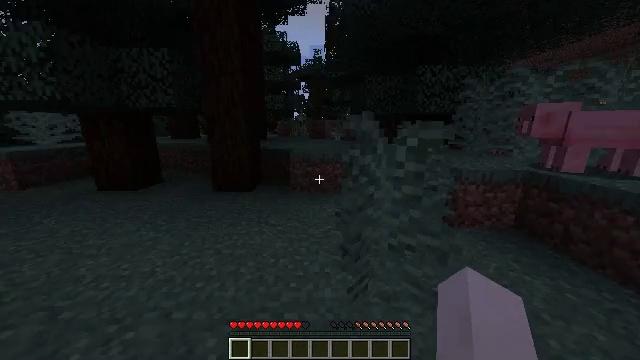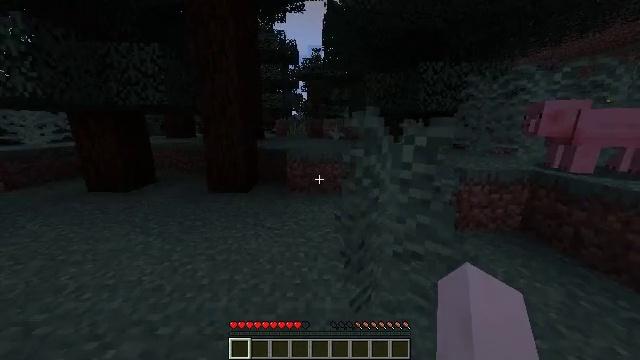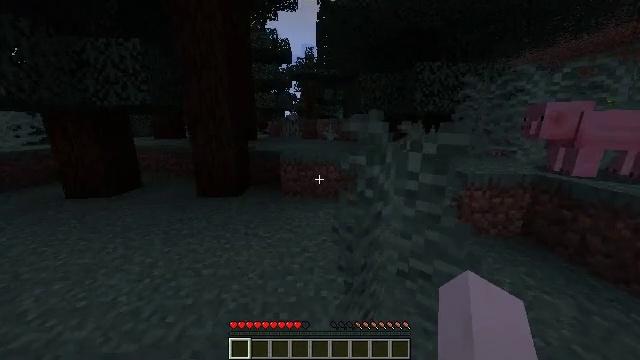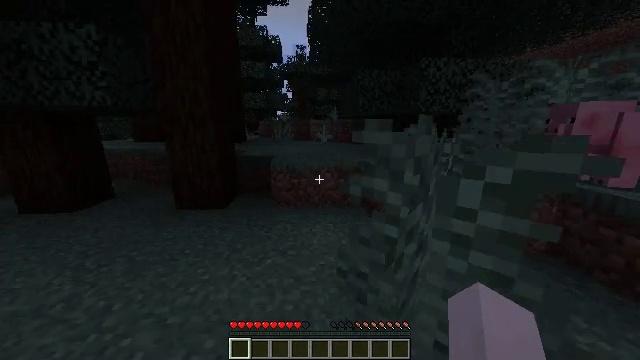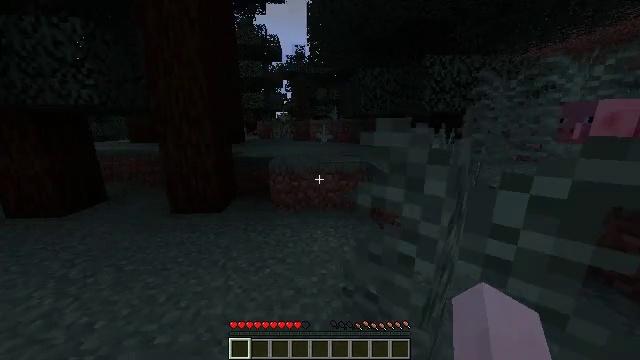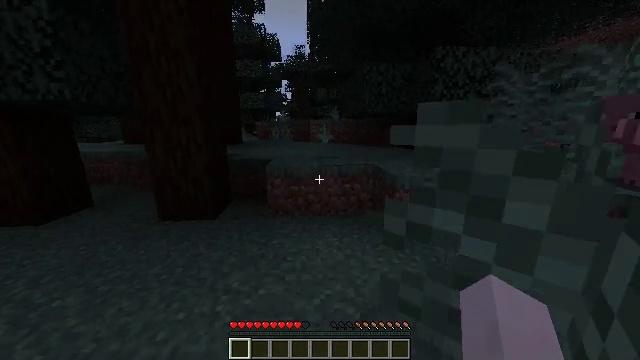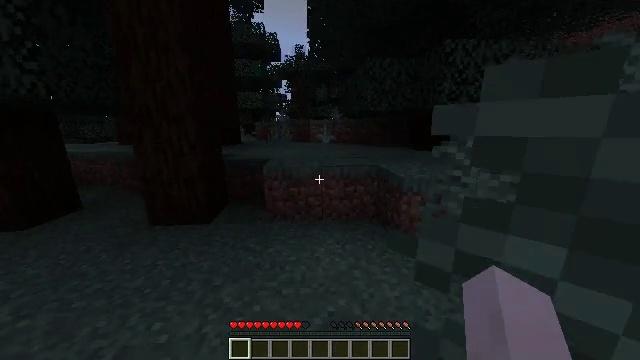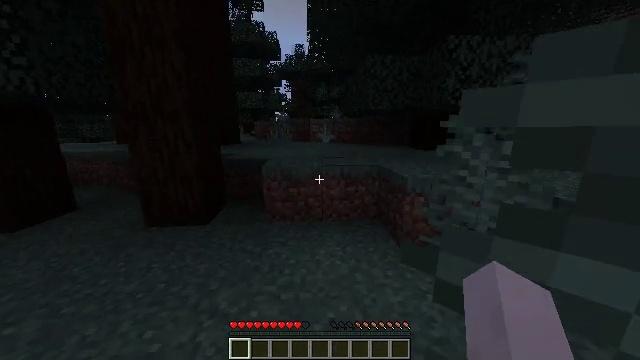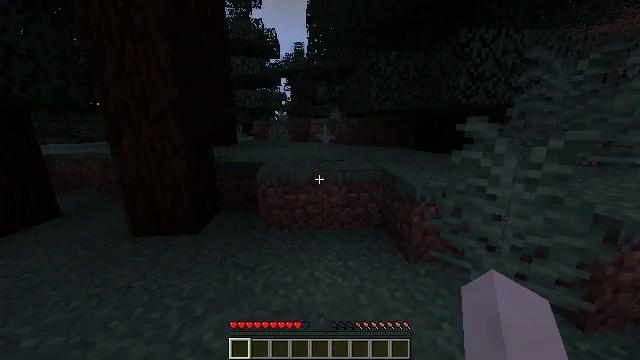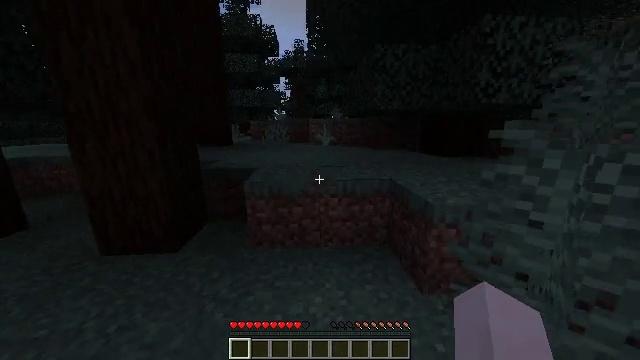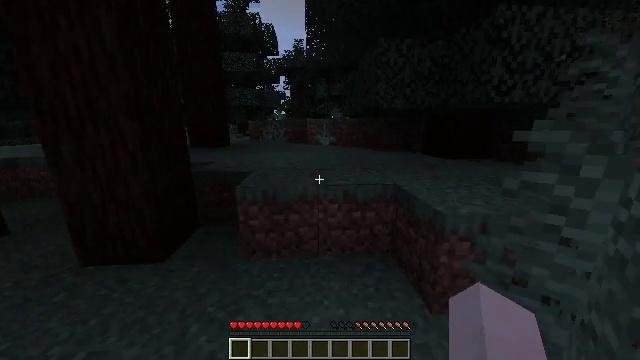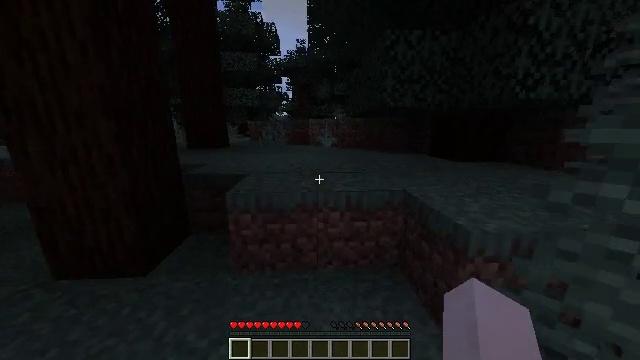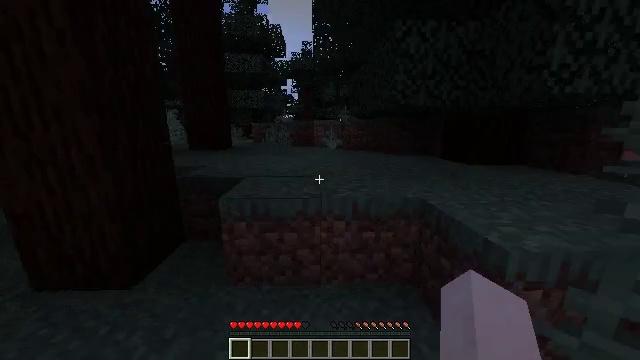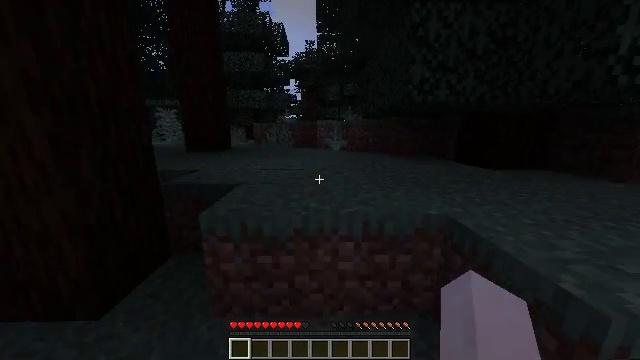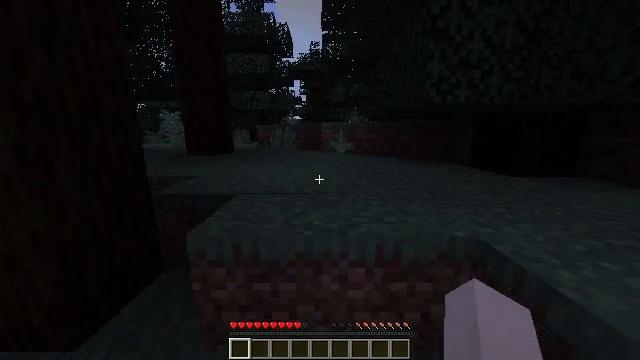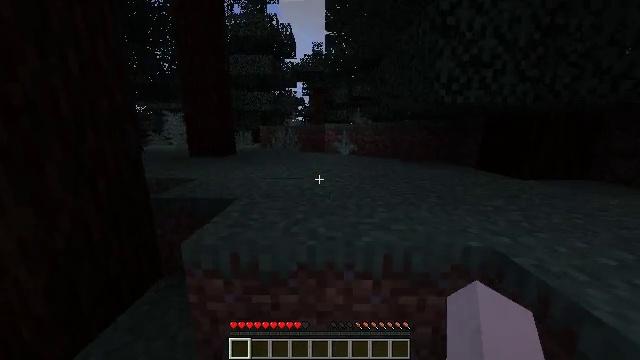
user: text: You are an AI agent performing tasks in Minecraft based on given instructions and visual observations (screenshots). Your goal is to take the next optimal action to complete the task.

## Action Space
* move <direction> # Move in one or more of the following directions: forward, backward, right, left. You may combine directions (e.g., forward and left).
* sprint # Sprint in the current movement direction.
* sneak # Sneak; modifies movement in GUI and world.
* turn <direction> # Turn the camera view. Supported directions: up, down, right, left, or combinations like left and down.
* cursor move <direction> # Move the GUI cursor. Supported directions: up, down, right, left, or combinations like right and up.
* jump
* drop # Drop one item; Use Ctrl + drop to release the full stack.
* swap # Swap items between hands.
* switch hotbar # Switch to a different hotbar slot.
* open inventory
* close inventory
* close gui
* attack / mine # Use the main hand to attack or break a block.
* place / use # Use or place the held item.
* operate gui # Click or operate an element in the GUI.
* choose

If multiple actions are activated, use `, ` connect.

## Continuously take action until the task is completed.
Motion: motion action
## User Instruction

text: Take down the purple bed.
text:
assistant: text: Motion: move forward, sprint
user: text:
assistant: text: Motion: move forward, sprint, turn right
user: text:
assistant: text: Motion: move forward, sprint, turn right
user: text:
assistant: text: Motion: move forward, sprint
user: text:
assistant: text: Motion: move forward, sprint
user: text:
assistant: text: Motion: move forward, sprint
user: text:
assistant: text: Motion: move forward, sprint
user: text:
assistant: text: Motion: move forward, sprint
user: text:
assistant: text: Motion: move forward, sprint
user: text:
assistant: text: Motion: move forward, sprint
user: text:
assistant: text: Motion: move forward, sprint
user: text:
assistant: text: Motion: move forward, sprint, turn left
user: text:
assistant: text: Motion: move forward, sprint
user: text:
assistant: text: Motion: move forward, sprint, turn left
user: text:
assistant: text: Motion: move forward, sprint
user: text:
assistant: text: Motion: move forward, sprint, jump
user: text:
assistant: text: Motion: sprint, jump
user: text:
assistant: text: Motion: move forward, sprint, turn left, jump
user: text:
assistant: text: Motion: move forward, sprint, turn left, jump
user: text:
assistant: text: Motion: move forward, sprint, turn left
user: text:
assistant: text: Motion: move forward, sprint, turn left
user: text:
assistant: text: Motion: move forward, sprint, turn left
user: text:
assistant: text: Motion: move forward, sprint, turn left
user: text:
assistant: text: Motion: move forward, sprint, turn left
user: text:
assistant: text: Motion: move forward, sprint, turn left
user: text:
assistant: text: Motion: move forward, sprint, turn left
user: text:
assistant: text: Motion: move forward, sprint, turn left
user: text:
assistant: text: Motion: move forward, sprint
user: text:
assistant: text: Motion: move forward, sprint
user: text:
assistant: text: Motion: move forward, sprint